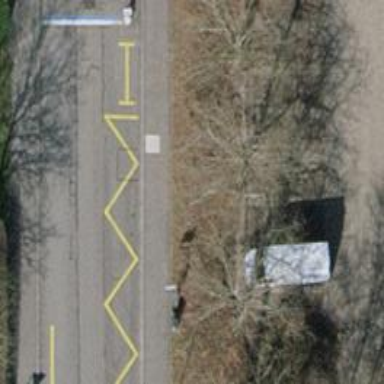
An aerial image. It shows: Bus stop with platform for public transport.